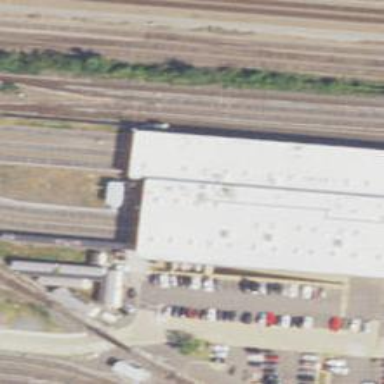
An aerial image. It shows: Building passage tunnel under electrified rail in service yard.